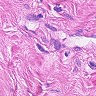
Metastatic tissue present: no